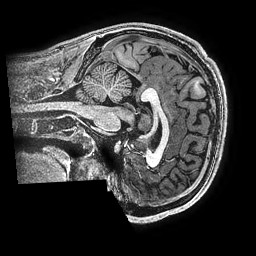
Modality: T1w
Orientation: sagittal
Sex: male
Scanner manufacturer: ge
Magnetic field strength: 3 T
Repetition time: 0.00766 s
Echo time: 0.003476 s